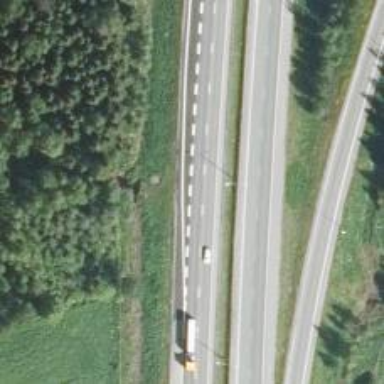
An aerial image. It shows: Asphalt motorway.